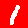
Digit: 1